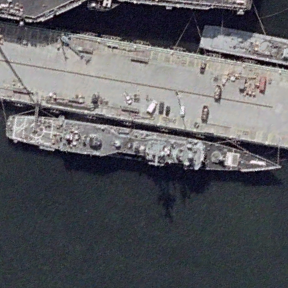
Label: cruiser